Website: home-depot
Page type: payment
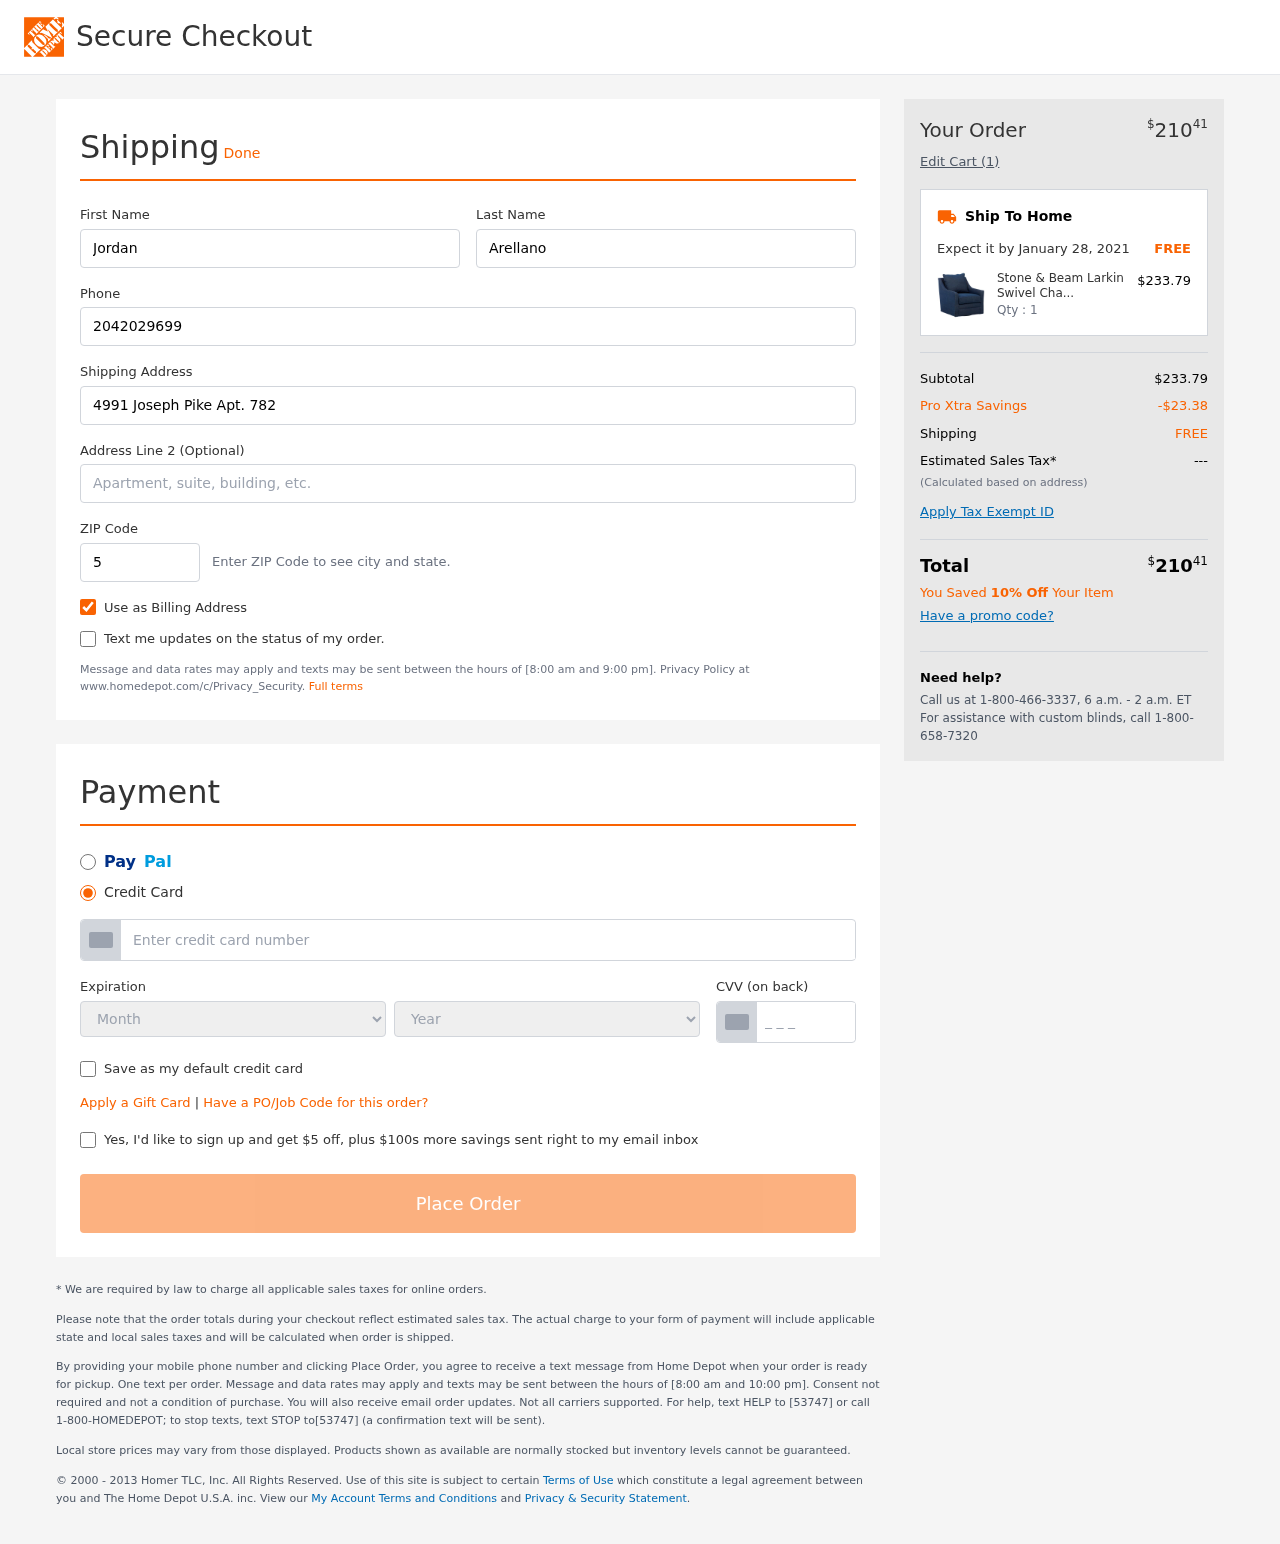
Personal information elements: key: PII_CARD_CVV
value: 663
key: PII_CARD_EXPIRY_MONTH
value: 07
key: PII_CARD_EXPIRY_YEAR
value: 30
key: PII_CARD_NUMBER
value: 2716 2477 9603 5242
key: PII_FIRSTNAME
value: Jordan
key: PII_LASTNAME
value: Arellano
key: PII_PHONE
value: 2042029699
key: PII_POSTCODE
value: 59438
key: PII_STREET
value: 4991 Joseph Pike Apt. 782
Product elements: key: PRODUCT1_NAME
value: Stone & Beam Larkin Swivel Chair
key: PRODUCT1_PRICE
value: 233.79
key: PRODUCT1_QUANTITY
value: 1
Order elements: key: ORDER_TOTAL
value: $21041
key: ORDER_NUM_ITEMS
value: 1
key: ORDER_DELIVERY_DATE
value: January 28, 2021
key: ORDER_SUBTOTAL
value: $233.79
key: ORDER_DISCOUNT
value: -$23.38
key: ORDER_SHIPPING_COST
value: FREE